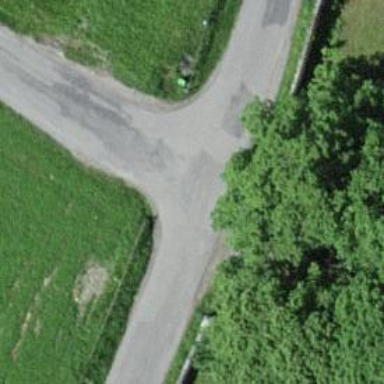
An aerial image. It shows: Unclassified road with asphalt surface.